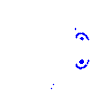
Particle: electron